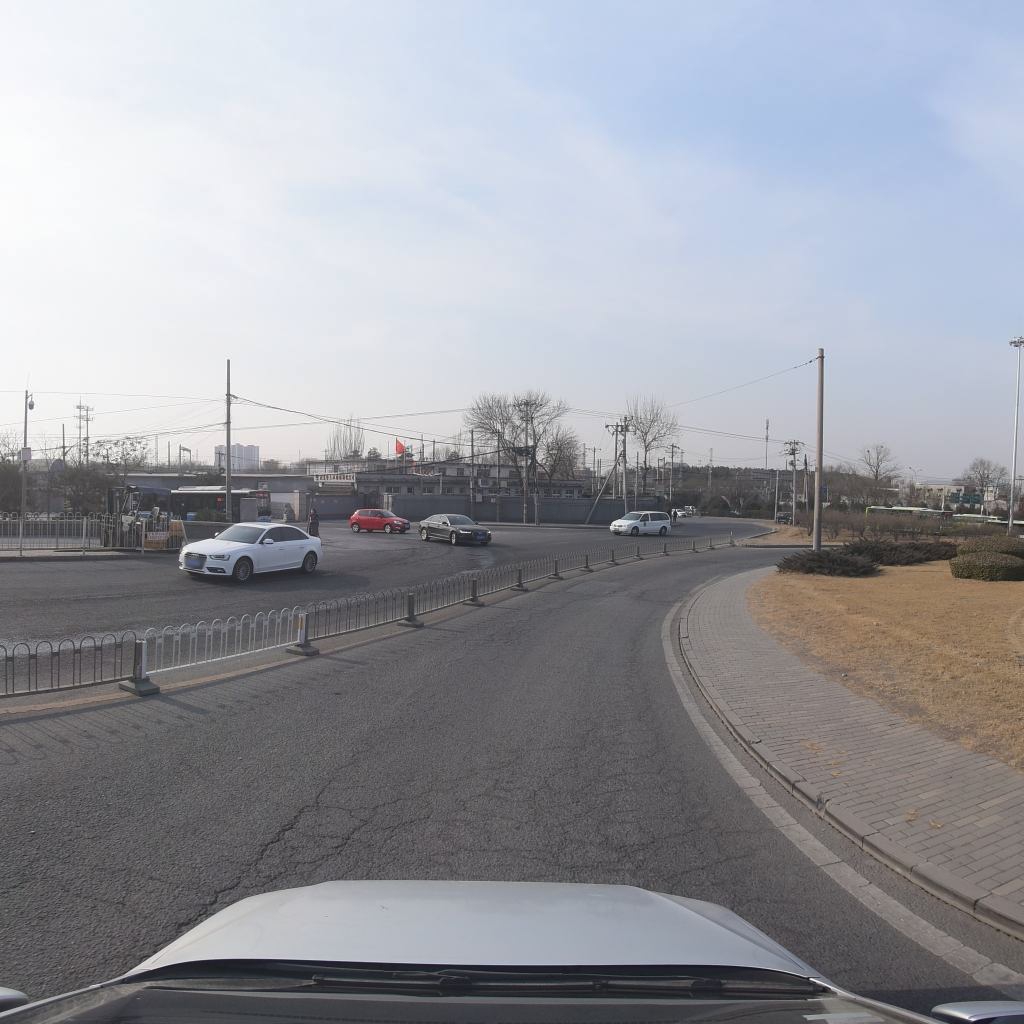
Region: Fengtai
Road damage annotations: alligator crack